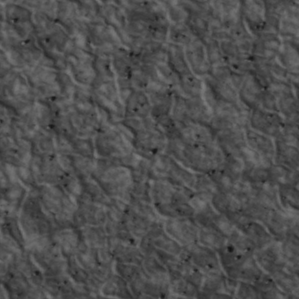
Label: non_frost